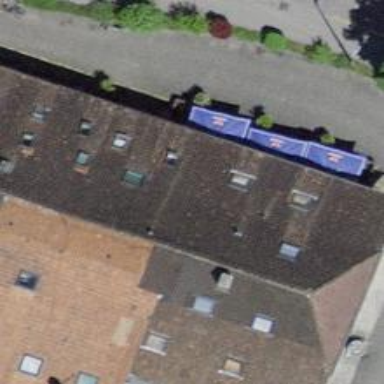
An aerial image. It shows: Hotel with restaurant.